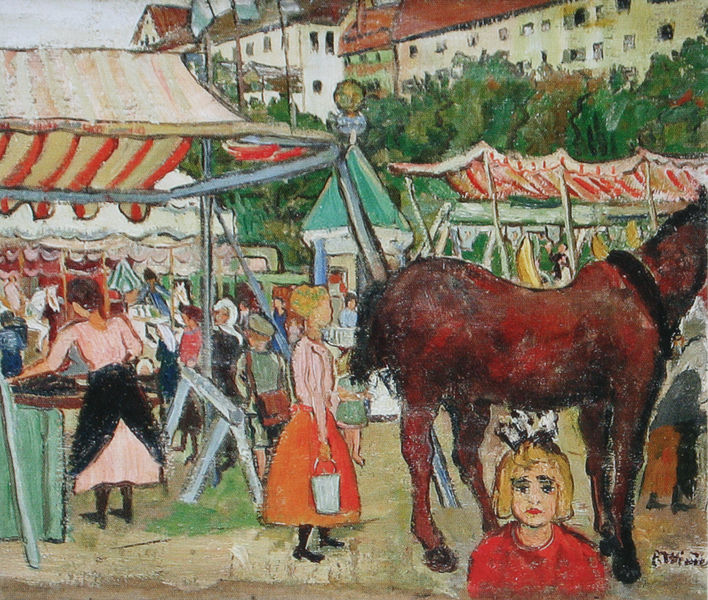
Titel: Volksfest in Dachau
Künstler: Paula Wimmer
Standort: Dachau
Institution: nicht angegeben
Schlagwörter: bäume, frauen, grün, impressionismus, menschen, mädchen, braun, bunt, fenster, frau, hut, pastell, strassenszene, haus, rot, rock, blond, architektur, signatur, häuser, büsche, kind, rosa, pferd, schürze, farbig, fassaden, geschäft, geschäfte, laden, läden, markt, platz, streifen, gestell, jahrmarkt, stand, tasche, ross, dachau, eimer, zelt, zelte, markise, ölkreide, buden, stände, markisen, kirmes, rummelplatz, volksfest, jahrmarktbuden, paula wimmer, wimmer